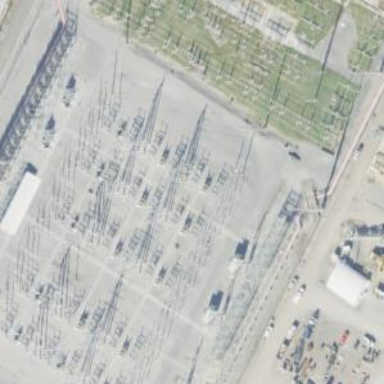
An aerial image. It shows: Industrial substation surrounded by fence.